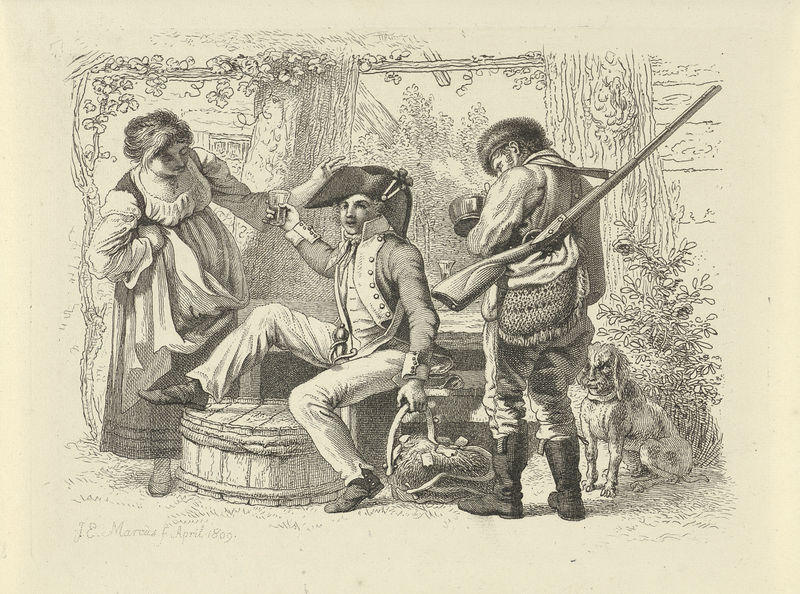
Titel: Soldaat met opgeheven glas tussen een vrouw en een jager
Künstler: Jacob Ernst Marcus
Standort: Amsterdam
Institution: Rijksmuseum
Schlagwörter: hat, sword, white, black, woman, wine, peasant, drawing, black and white, frame, texture, coat, dog, etching, pen, door, basket, pencil, apron, shading, star, vines, barrel, rifle, hunting, solider, pioneer, raccoon